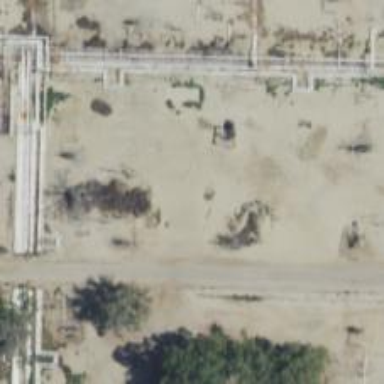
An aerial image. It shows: Petroleum well.